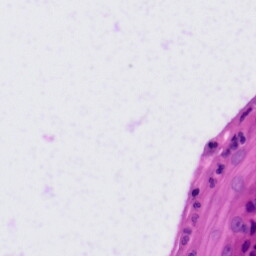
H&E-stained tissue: Tonsil